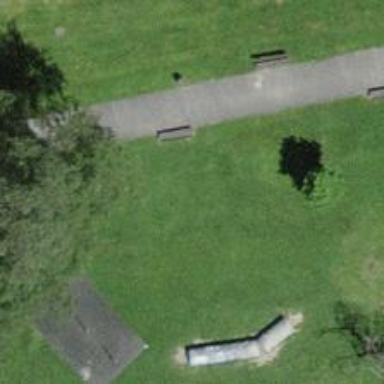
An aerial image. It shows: Bench.